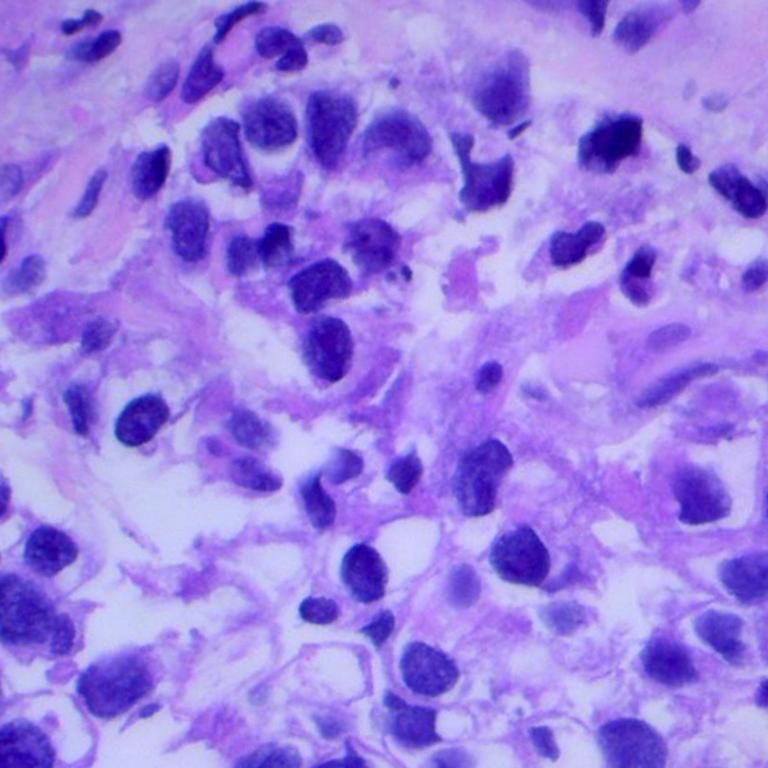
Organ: lung
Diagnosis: adenocarcinomas